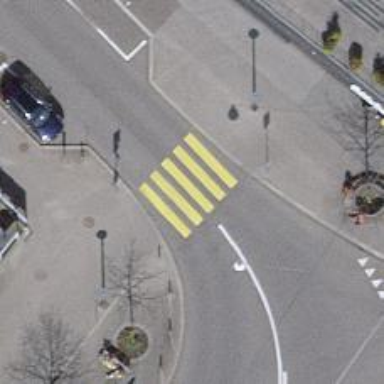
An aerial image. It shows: Uncontrolled and marked road crossing.